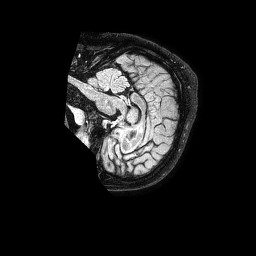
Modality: FLAIR
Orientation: sagittal
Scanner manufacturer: philips
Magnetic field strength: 1.5 T
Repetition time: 4.8 s
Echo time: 0.3 s